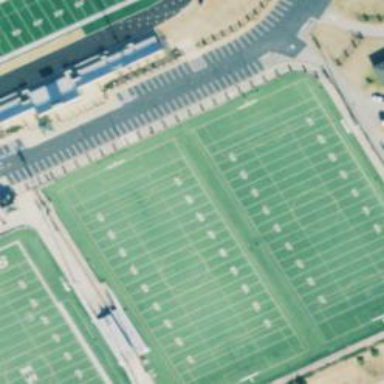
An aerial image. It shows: American football pitch with artificial turf.